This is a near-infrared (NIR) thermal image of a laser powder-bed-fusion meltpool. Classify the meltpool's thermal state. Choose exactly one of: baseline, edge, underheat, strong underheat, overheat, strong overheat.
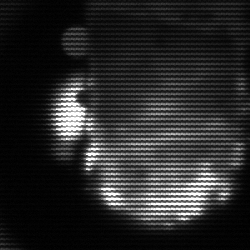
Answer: baseline